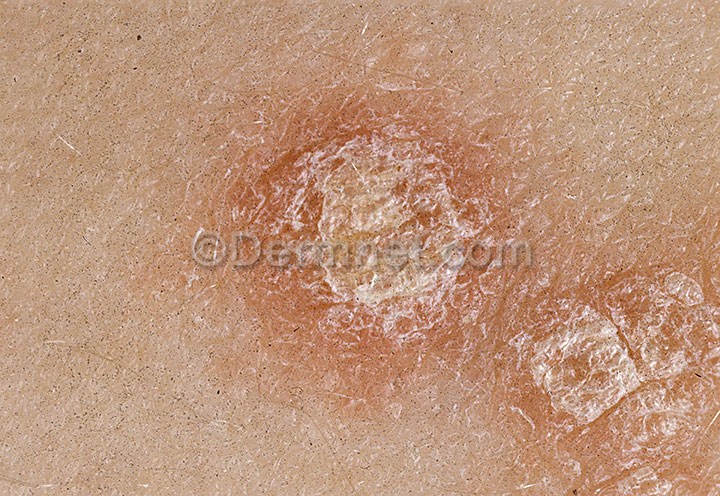
Disease: Psoriasis pictures Lichen Planus and related diseases